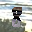
Label: 8